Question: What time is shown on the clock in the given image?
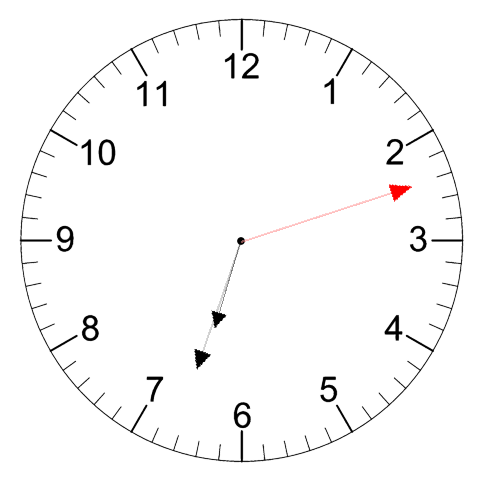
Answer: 06:33:12